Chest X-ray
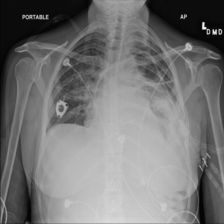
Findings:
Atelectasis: negative
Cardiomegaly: negative
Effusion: negative
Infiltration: negative
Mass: positive
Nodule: negative
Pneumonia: negative
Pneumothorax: negative
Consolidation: positive
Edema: negative
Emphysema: negative
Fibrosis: negative
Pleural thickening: negative
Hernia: negative